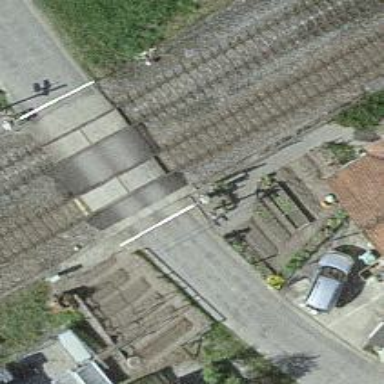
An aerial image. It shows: Level crossing along the railway.